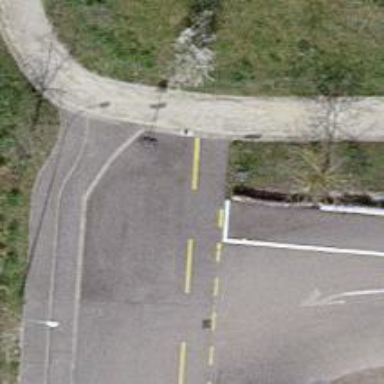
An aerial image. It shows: Cycleway with fine gravel surface.